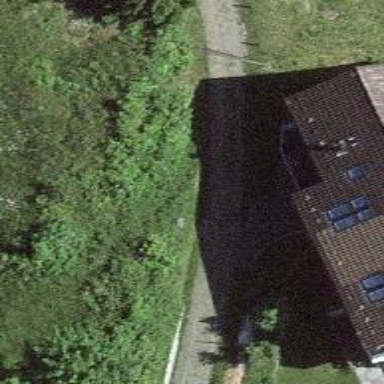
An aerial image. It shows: Path with grass paver surface.